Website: crate-barrel
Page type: billing-address
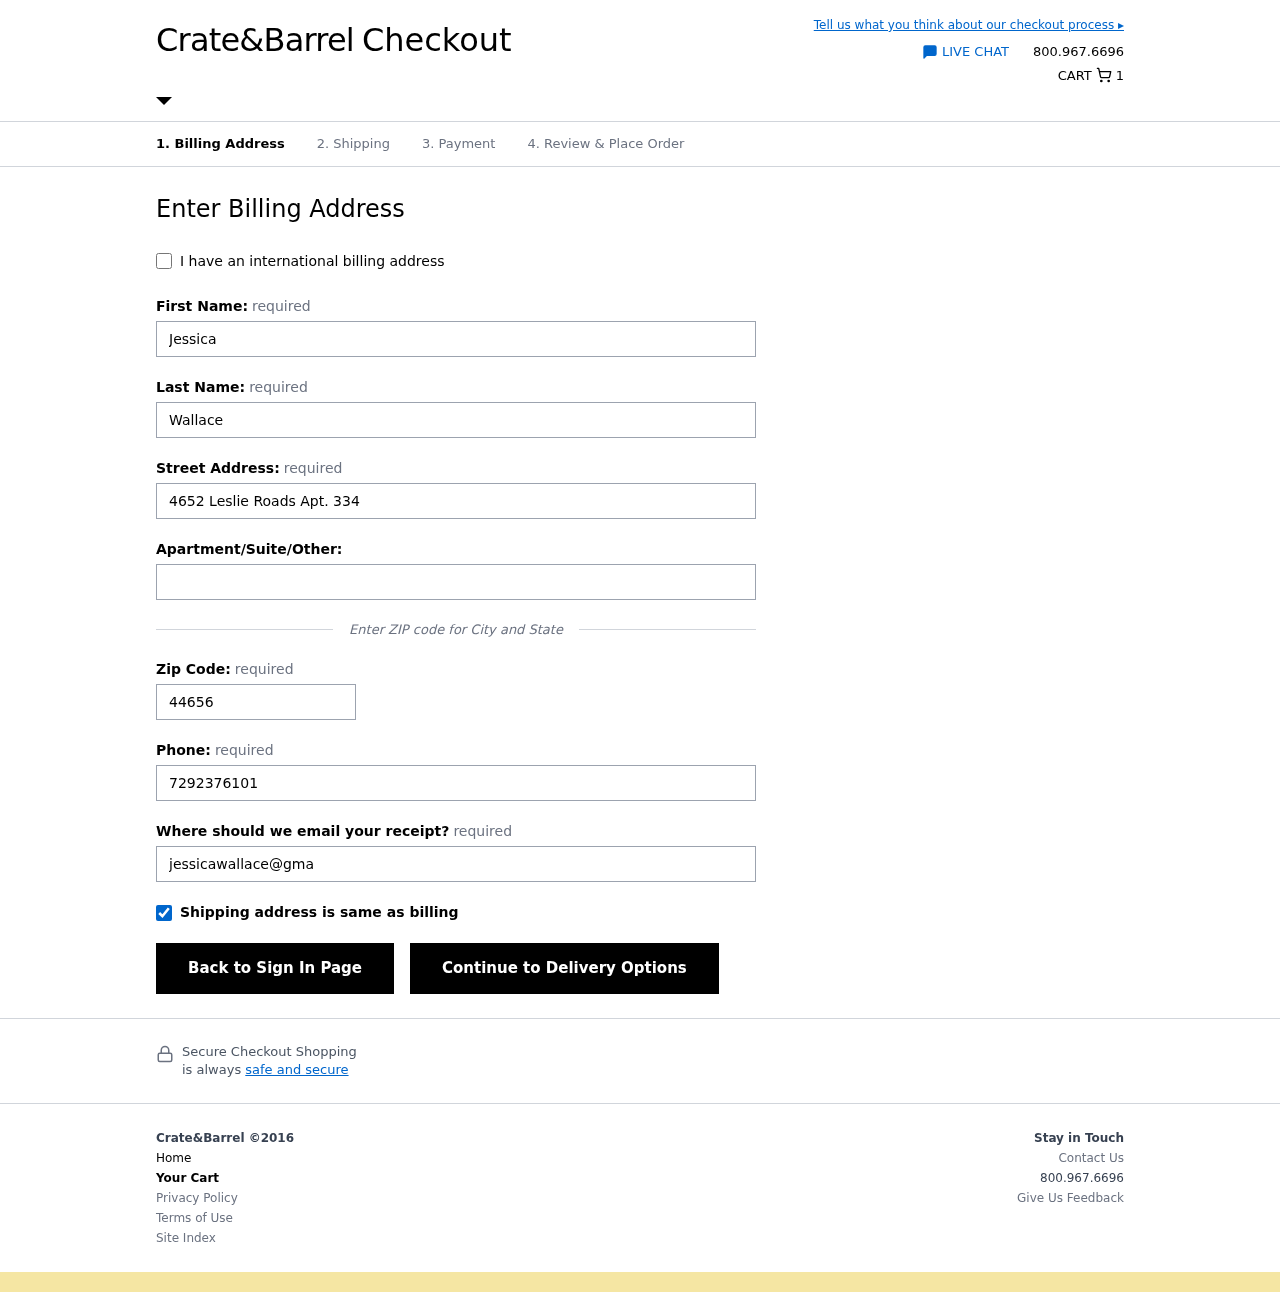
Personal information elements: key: PII_EMAIL
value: jessicawallace@gmail.com
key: PII_FIRSTNAME
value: Jessica
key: PII_LASTNAME
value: Wallace
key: PII_PHONE
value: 7292376101
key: PII_POSTCODE
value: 44656
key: PII_STREET
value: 4652 Leslie Roads Apt. 334
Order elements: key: ORDER_NUM_ITEMS
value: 1